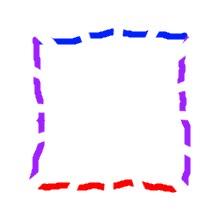
Shape: square